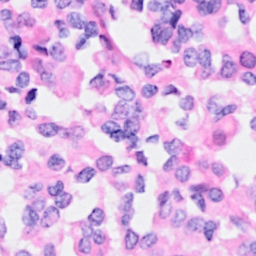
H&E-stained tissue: Breast